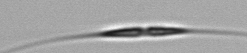
Label: Cylindrotheca